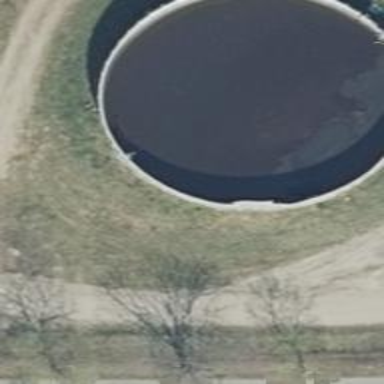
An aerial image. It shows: Storage tank building.